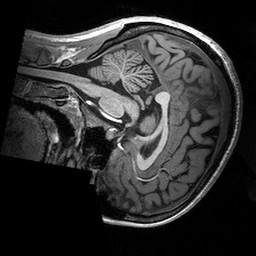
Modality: T1w
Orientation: sagittal
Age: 30
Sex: female
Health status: healthy
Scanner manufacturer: siemens
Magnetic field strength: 3 T
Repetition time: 2.53 s
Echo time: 0.00288 s